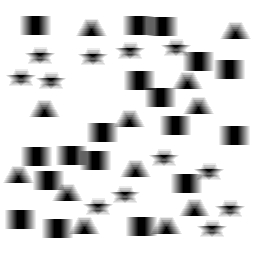
Squares: 18
Triangles: 12
Stars: 12
Total shapes: 42